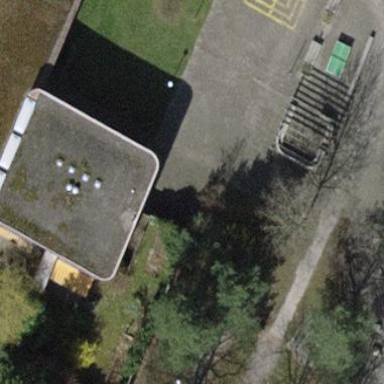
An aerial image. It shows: School building.